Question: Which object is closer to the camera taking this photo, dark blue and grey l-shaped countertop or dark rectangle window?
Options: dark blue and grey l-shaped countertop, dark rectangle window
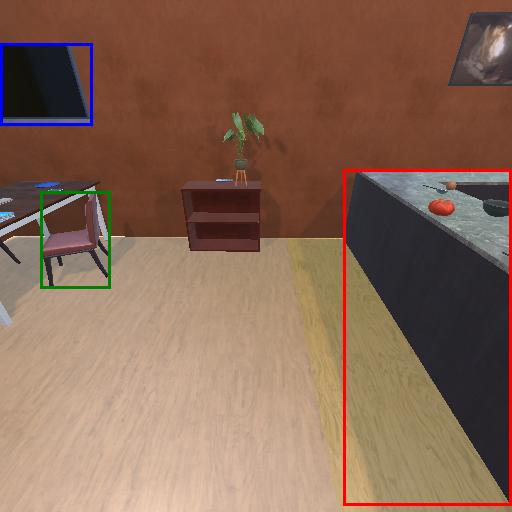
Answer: dark blue and grey l-shaped countertop